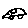
Label: car